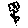
Label: flower